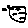
Label: moon